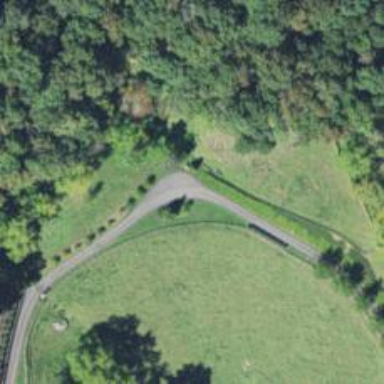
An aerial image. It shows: Driveway leading to service road.